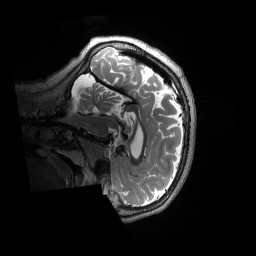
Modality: T2w
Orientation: sagittal
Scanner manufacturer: siemens
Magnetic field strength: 3 T
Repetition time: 3.2 s
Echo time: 0.563 s